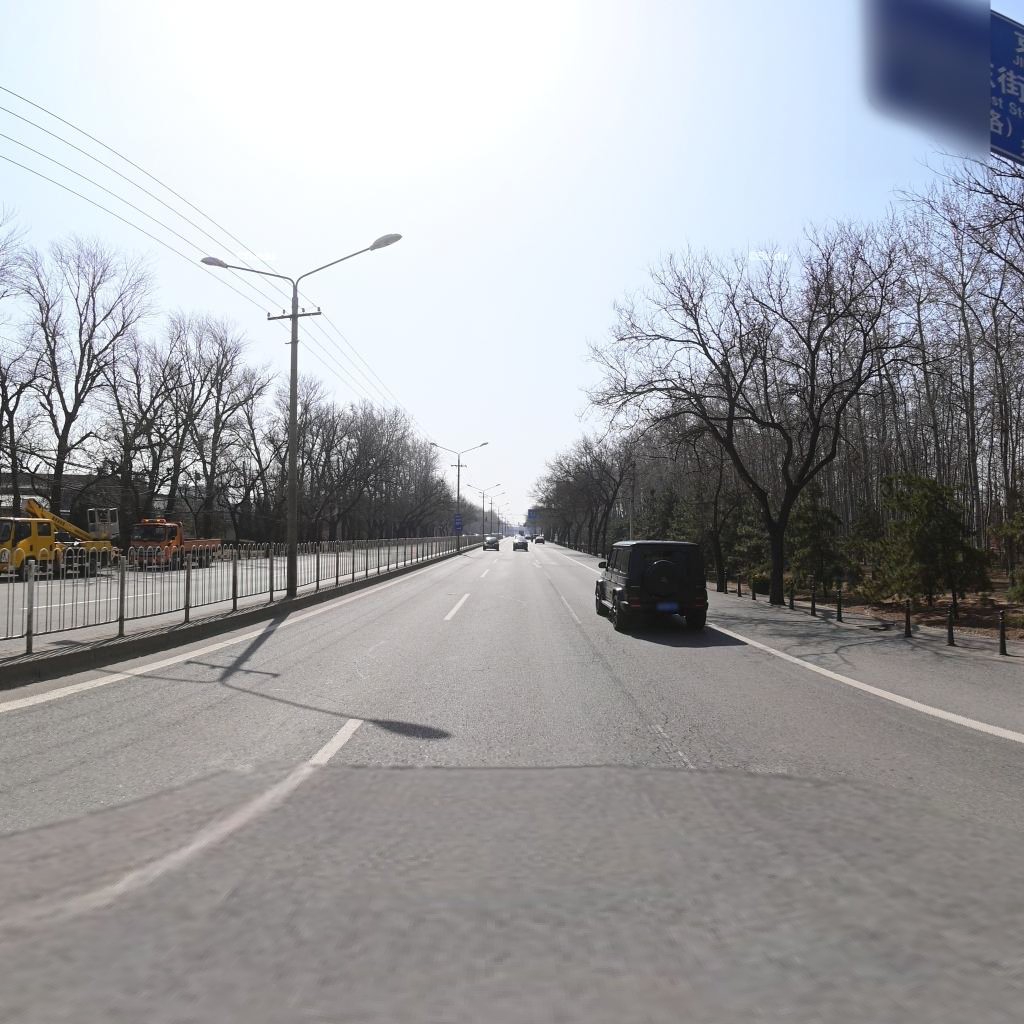
Region: Chaoyang
Road damage annotations: alligator crack